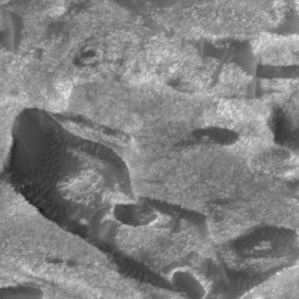
Label: non_frost